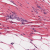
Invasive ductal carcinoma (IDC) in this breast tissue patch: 0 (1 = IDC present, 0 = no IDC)